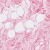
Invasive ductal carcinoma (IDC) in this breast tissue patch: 0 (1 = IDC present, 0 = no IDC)